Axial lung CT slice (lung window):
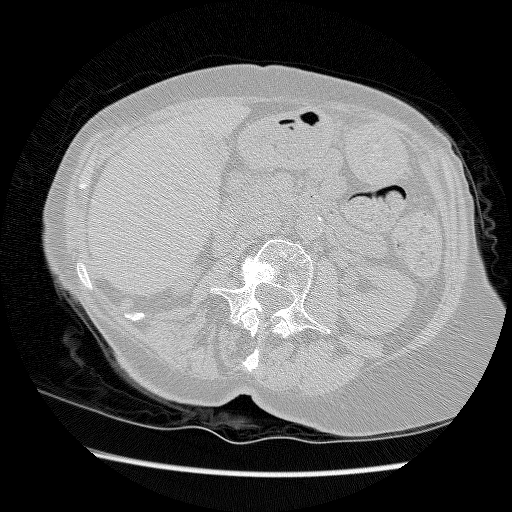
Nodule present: no